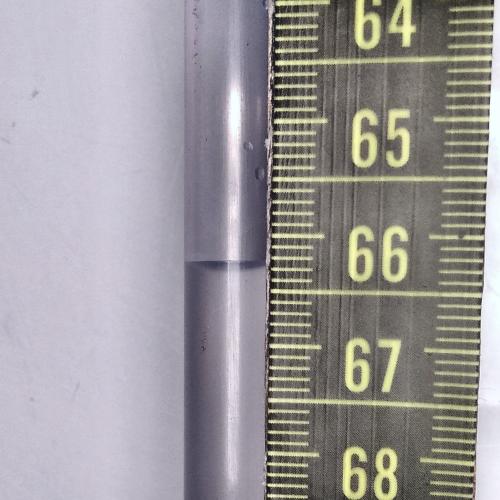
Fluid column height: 66.3 cm